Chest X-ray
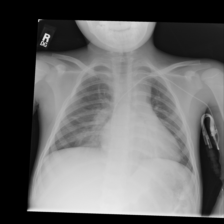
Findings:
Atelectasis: negative
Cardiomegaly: negative
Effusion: negative
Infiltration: negative
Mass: negative
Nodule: negative
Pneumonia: negative
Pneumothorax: negative
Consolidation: negative
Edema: negative
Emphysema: negative
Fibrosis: negative
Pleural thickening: negative
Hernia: negative